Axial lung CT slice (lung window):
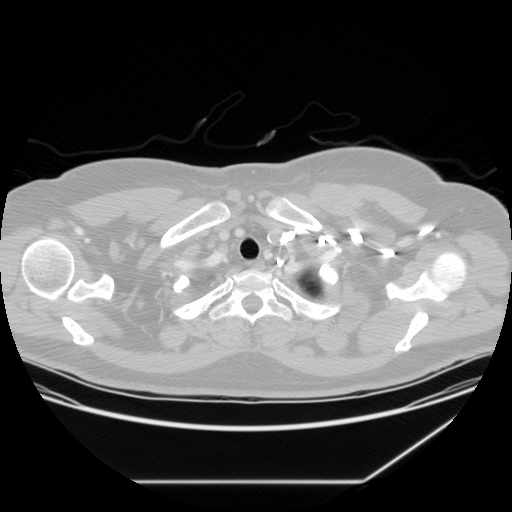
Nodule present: no